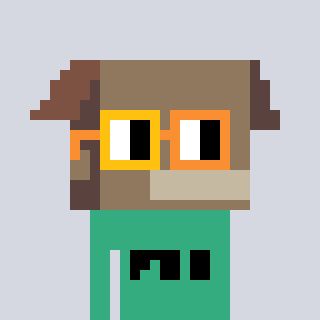
a pixel art character with square yellow and orange glasses, a box-shaped head and a teal-colored body on a cool background